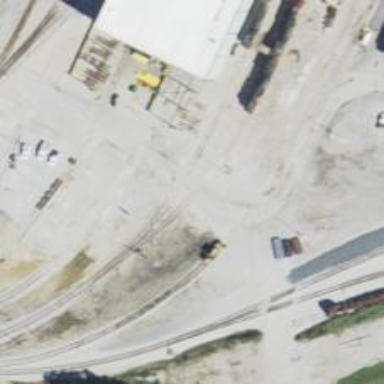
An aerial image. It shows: Railway yard in service.